На рисунке изображена зависимость скорости частицы от времени $t$. Масштабы по осям заданы в условных единицах. Известно, что площадь заштрихованного на рисунке прямоугольника равна $12~ м$, а ускорение частицы в точке $A$ равно $a_A = 1.5~ м/с^2$. Определите из этих данных:
Масштабы по осям.
Скорость частицы $v_A$ в точке $A$.
Путь, пройденный частицей от начала движения до достижения скорости $v_A$.
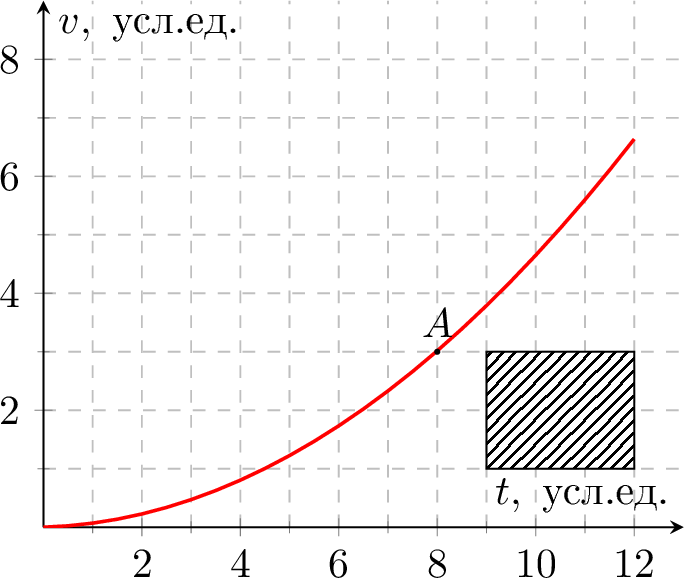
Масштабы по осям.
Ответ: $$d=1~с,\quad b=2~м/с$$

Скорость частицы $v_A$ в точке $A$.
Ответ: $$ v_A=3b=6~м/с $$

Путь, пройденный частицей от начала движения до достижения скорости $v_A$.
Ответ: $$ S\approx8bd\approx16~м $$
Темы:
T, Механика, Кинематика, Всероссийские, Обработка графика, Ускорение